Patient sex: M
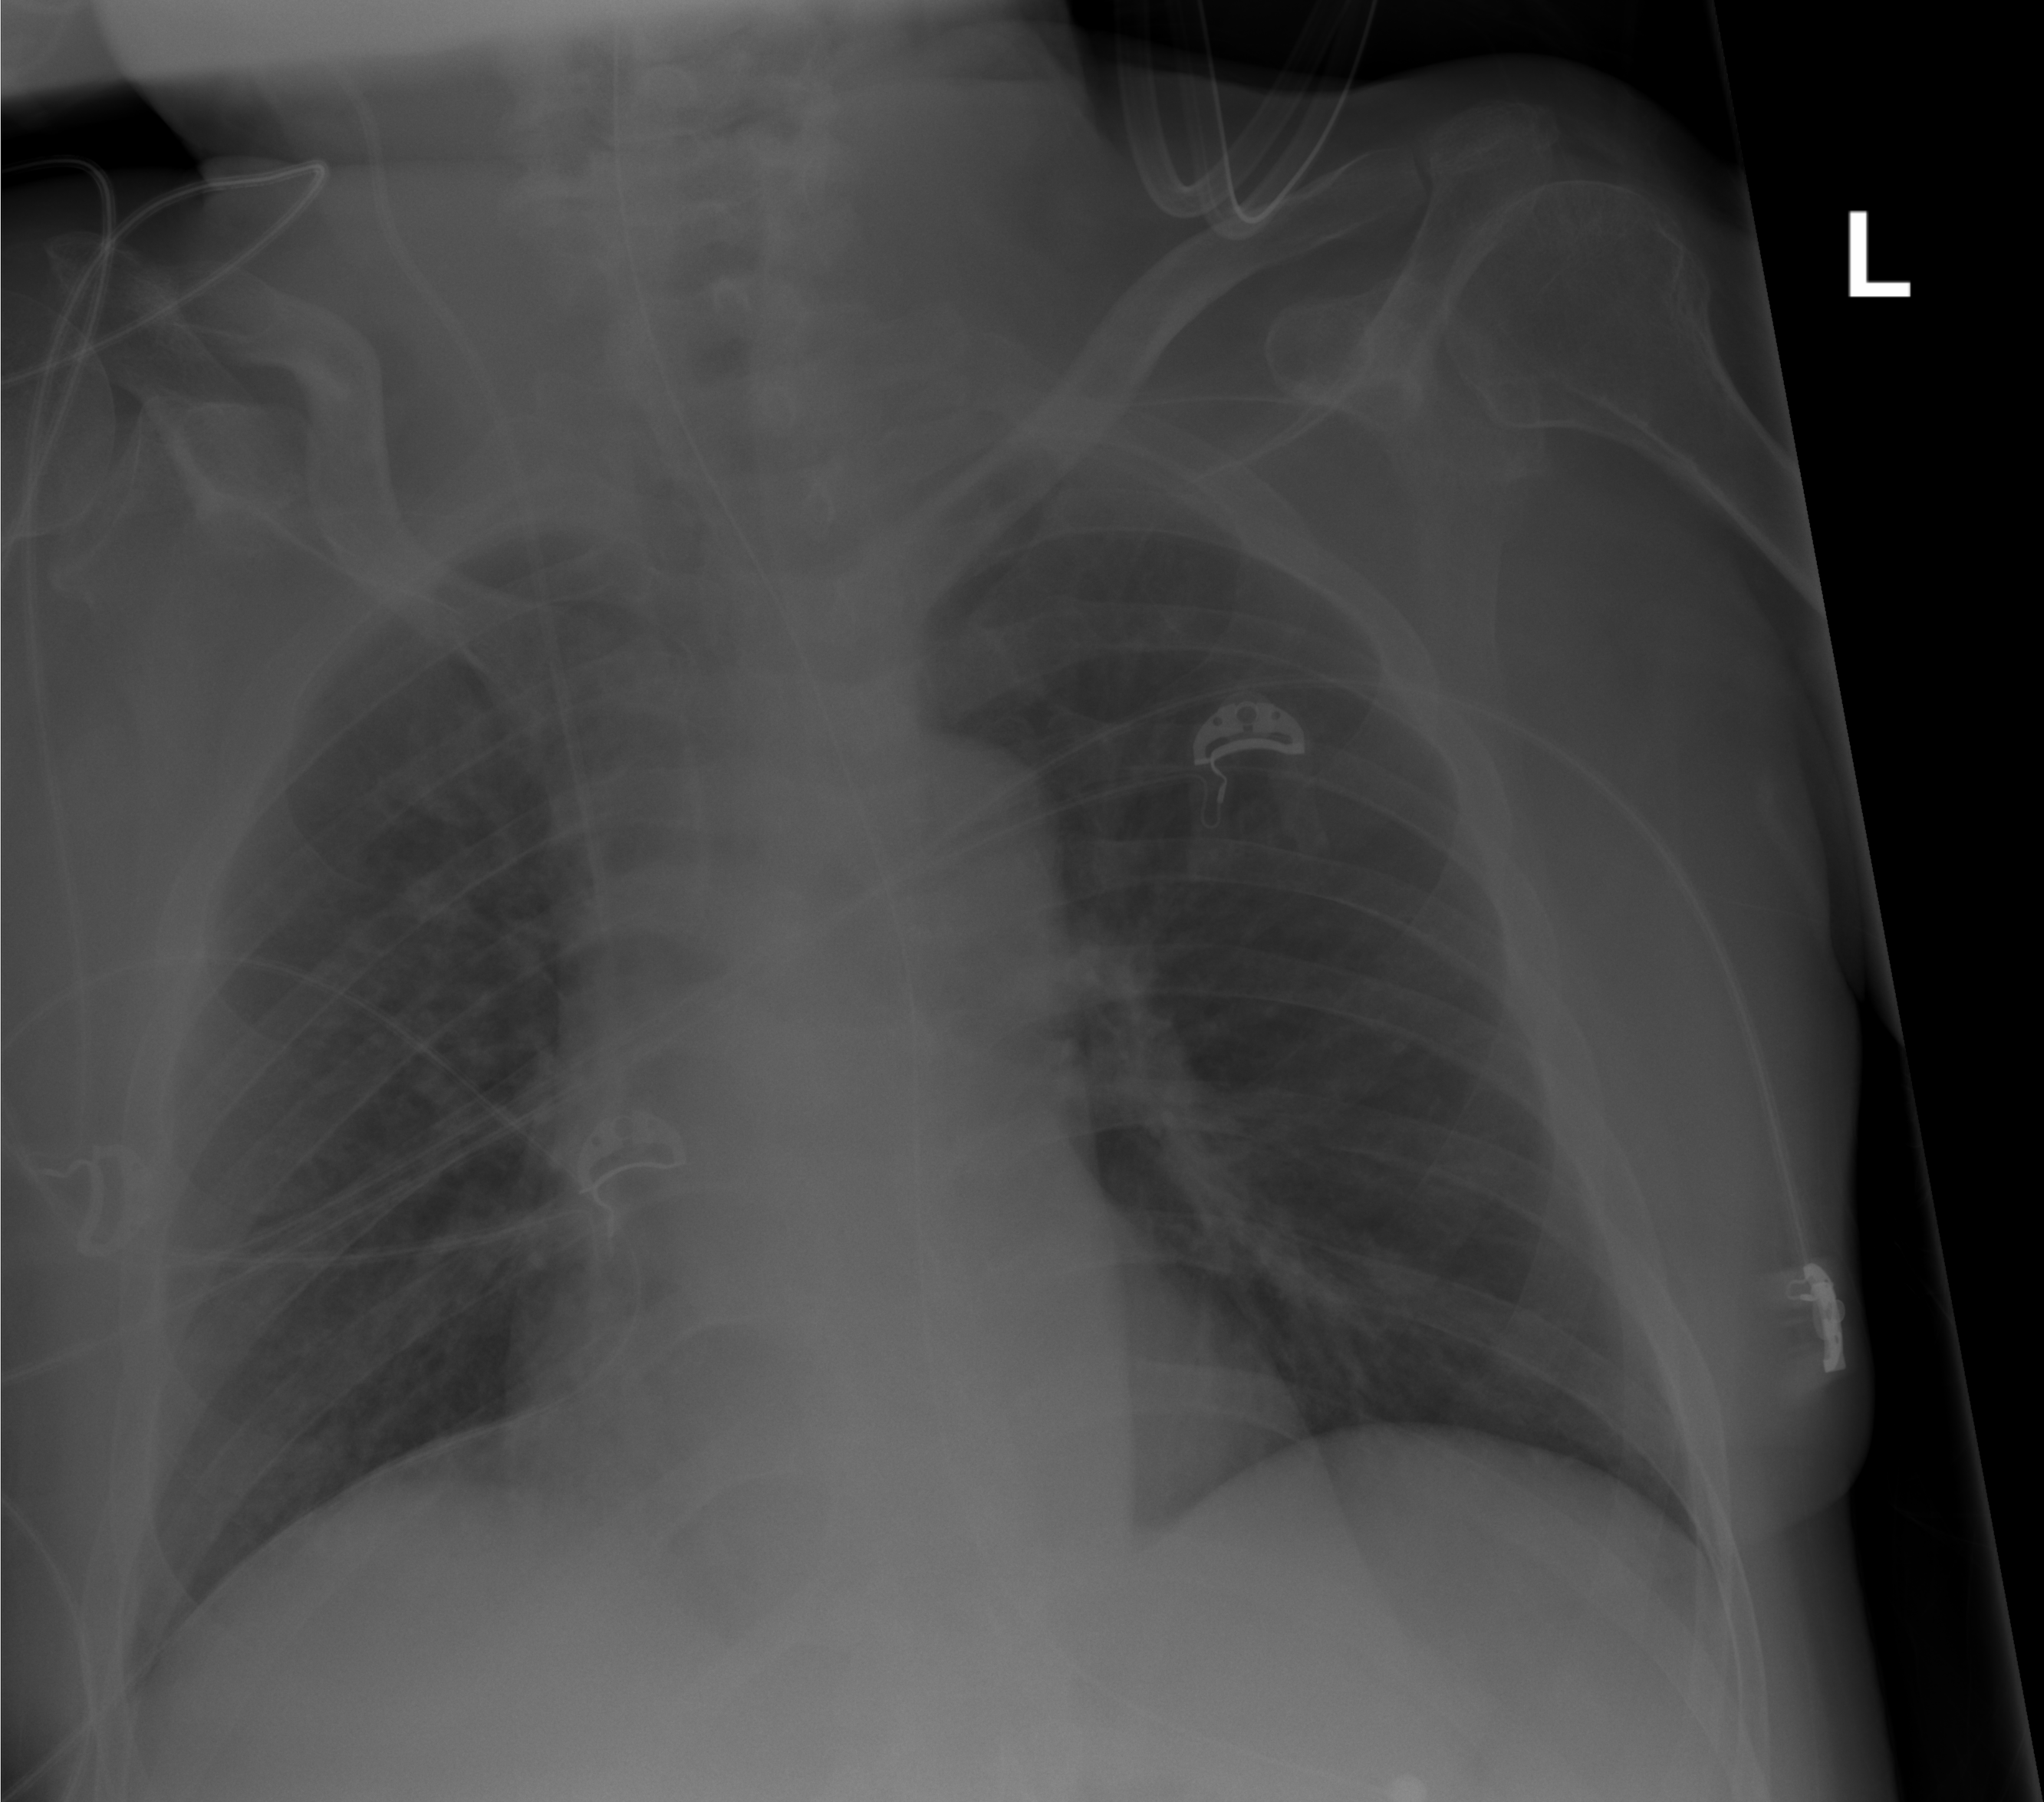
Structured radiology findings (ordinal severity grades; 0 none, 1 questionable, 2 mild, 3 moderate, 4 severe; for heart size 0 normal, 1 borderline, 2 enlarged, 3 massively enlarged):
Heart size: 0
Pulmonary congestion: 1
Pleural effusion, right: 0
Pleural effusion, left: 0
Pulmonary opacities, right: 1
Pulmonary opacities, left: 0
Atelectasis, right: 0
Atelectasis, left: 0